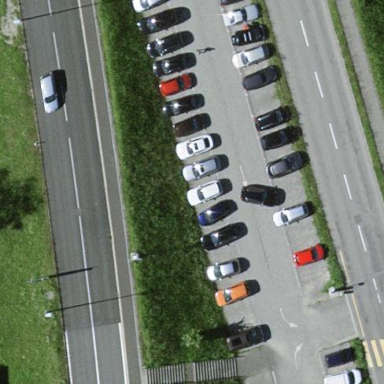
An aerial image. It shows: Parking area with surface.